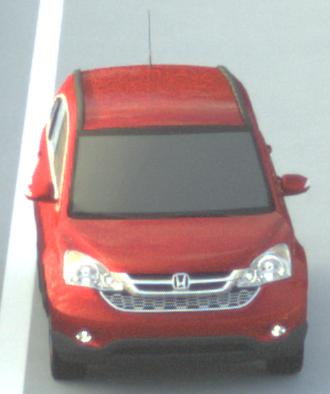
Make: Honda
Model: CR-V
Detailed model: CR-V (III) (04/10 - 10/12)
Model produced from: 2010
Model produced until: 2012
Doors: 5
Color: red
Road condition: dry road
Daytime: morning or afternoon
Contrast: medium contrast